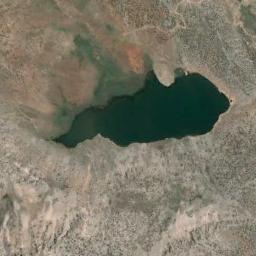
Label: lake